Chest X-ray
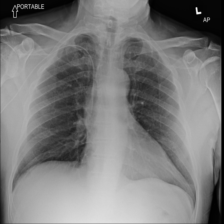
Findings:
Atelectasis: negative
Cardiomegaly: negative
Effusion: negative
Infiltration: negative
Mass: negative
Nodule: negative
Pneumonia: negative
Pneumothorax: negative
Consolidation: negative
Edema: negative
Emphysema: negative
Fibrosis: negative
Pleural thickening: negative
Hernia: negative